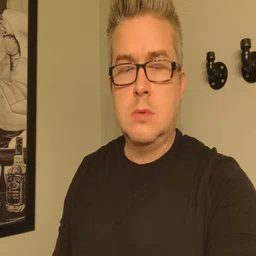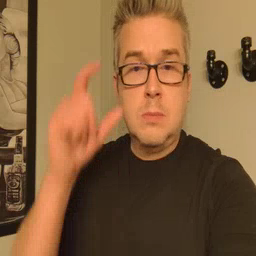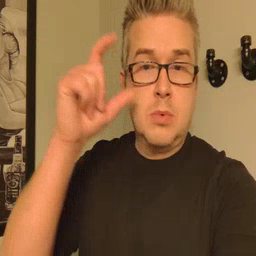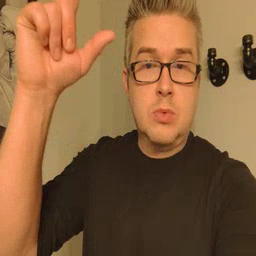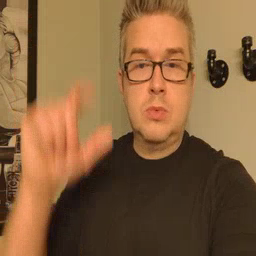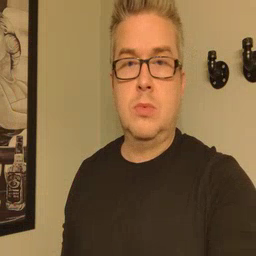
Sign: moon